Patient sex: M
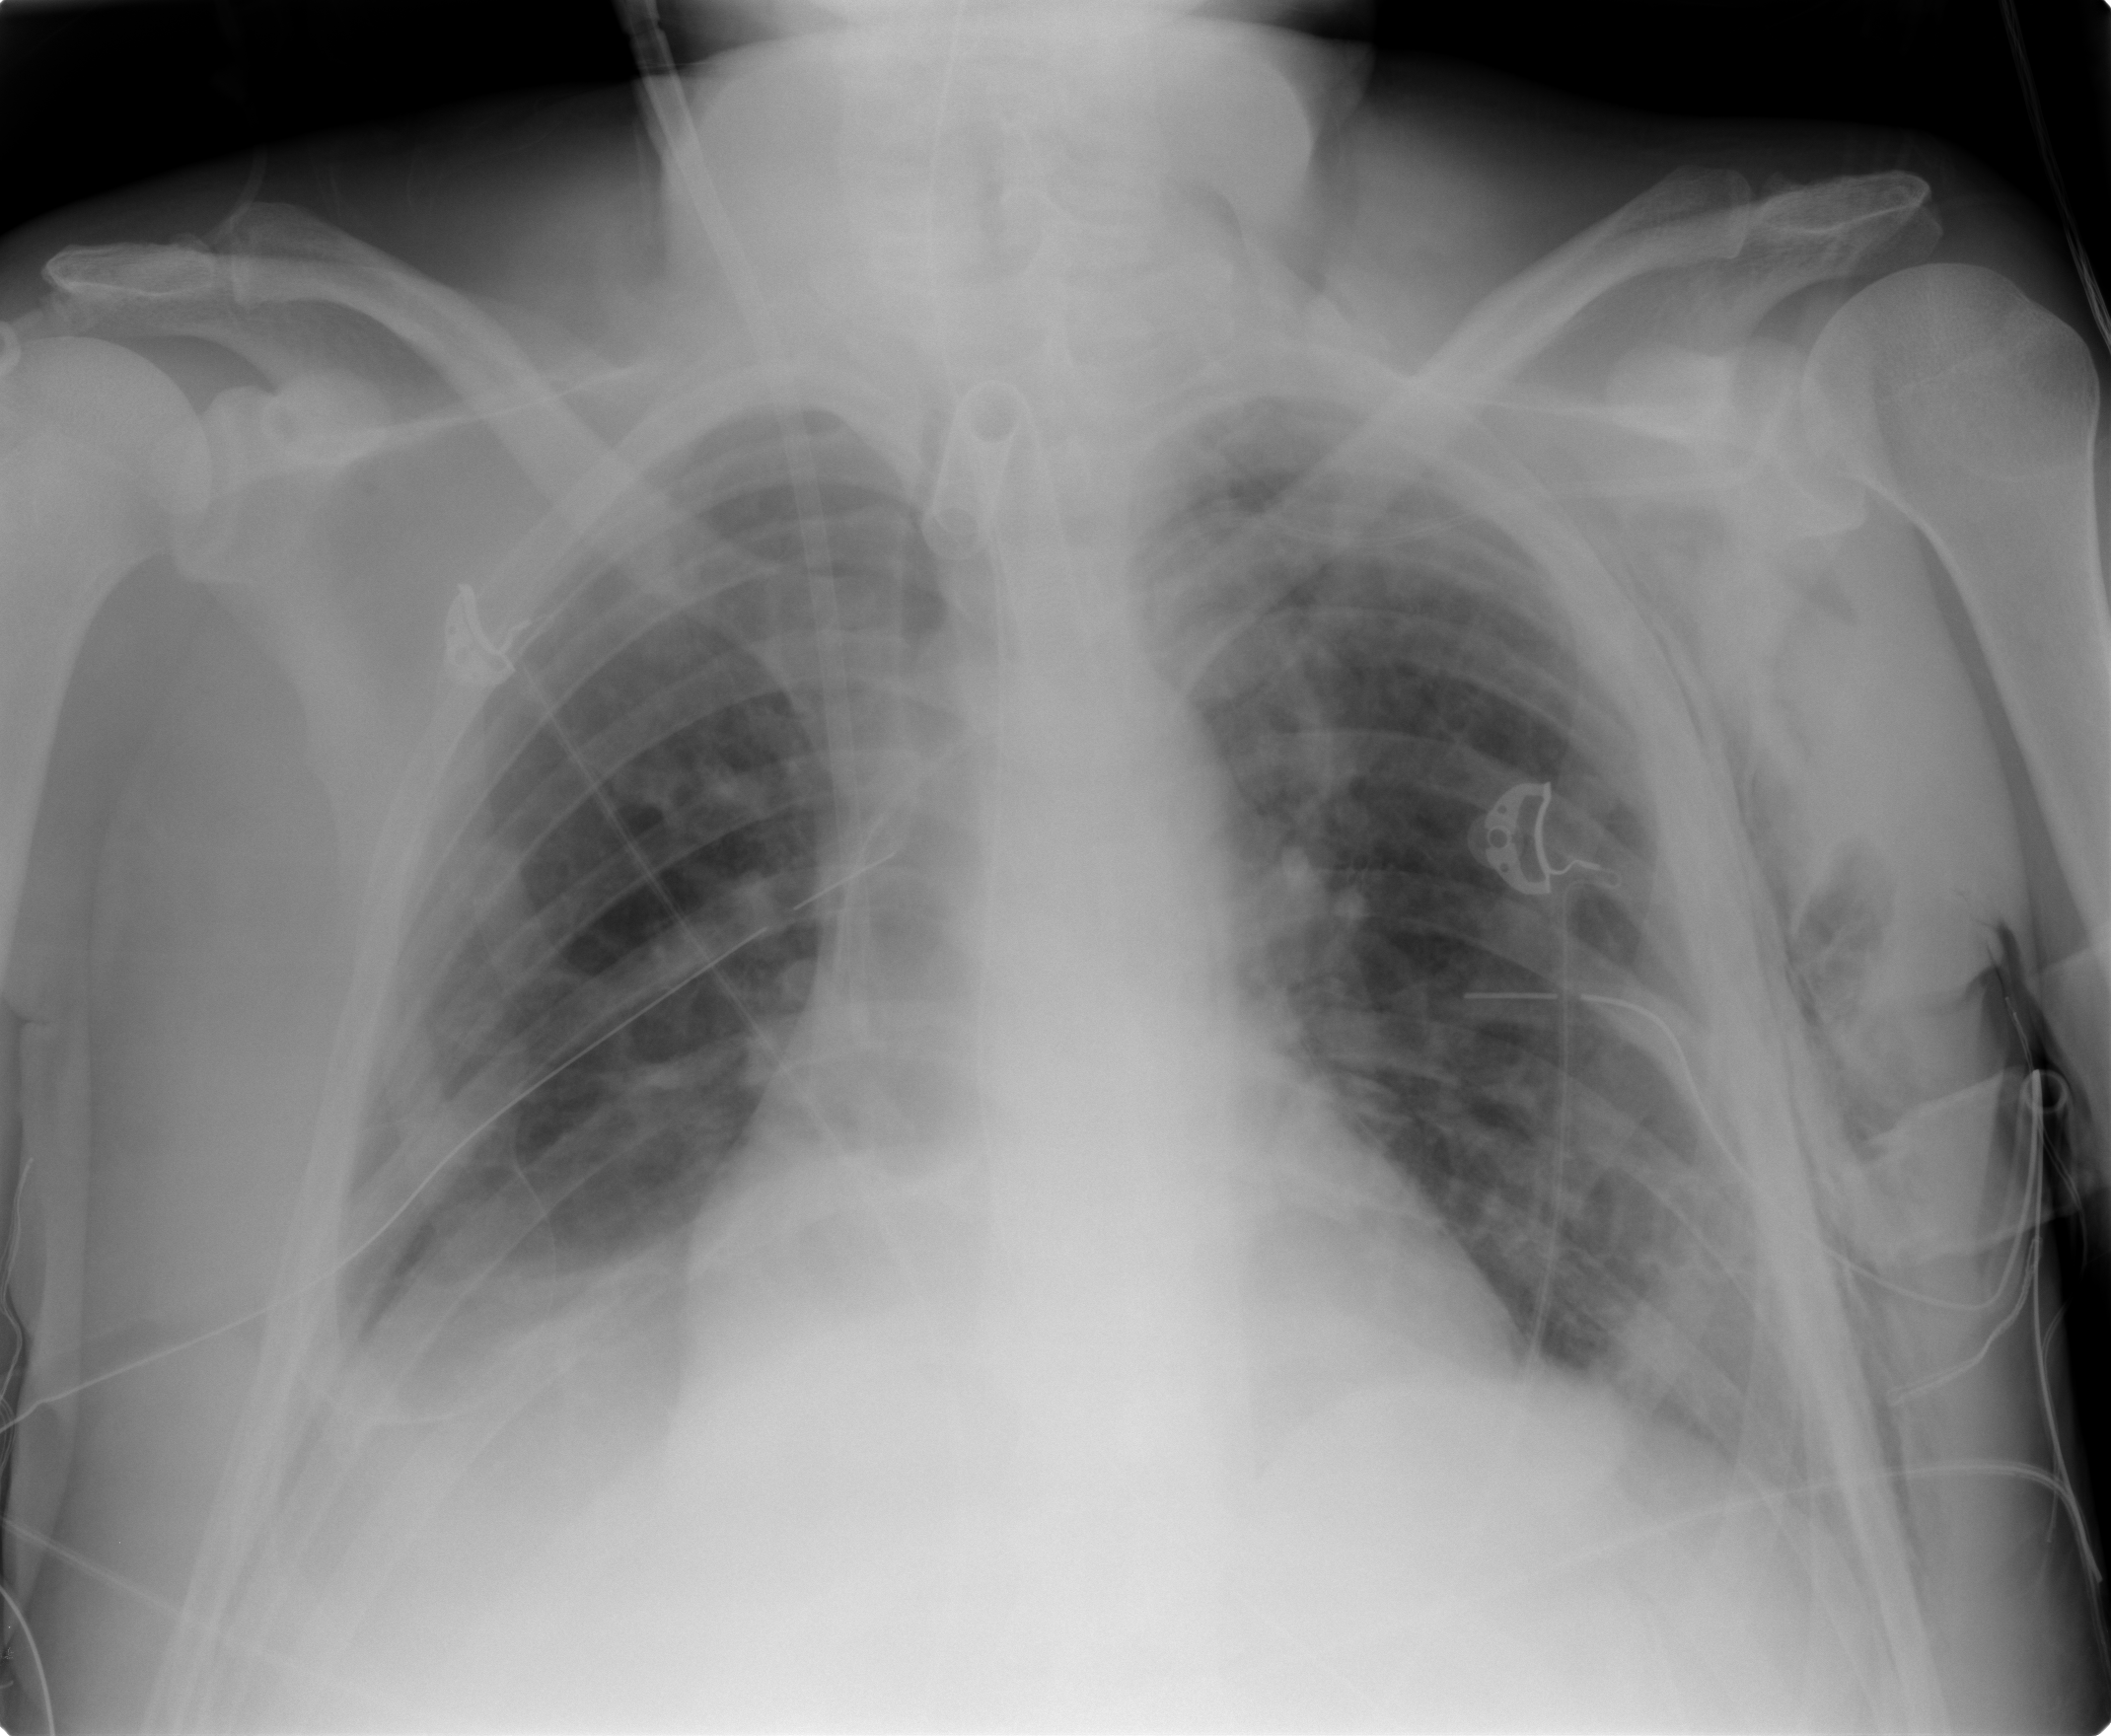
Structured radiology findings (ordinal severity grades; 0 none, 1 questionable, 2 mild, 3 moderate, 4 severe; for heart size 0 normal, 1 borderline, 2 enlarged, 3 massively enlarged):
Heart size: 1
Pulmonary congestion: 2
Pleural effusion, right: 2
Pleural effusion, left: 2
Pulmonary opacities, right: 0
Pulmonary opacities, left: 0
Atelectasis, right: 2
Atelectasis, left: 0